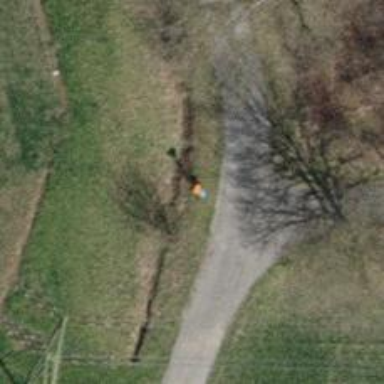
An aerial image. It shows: Object with orange color.